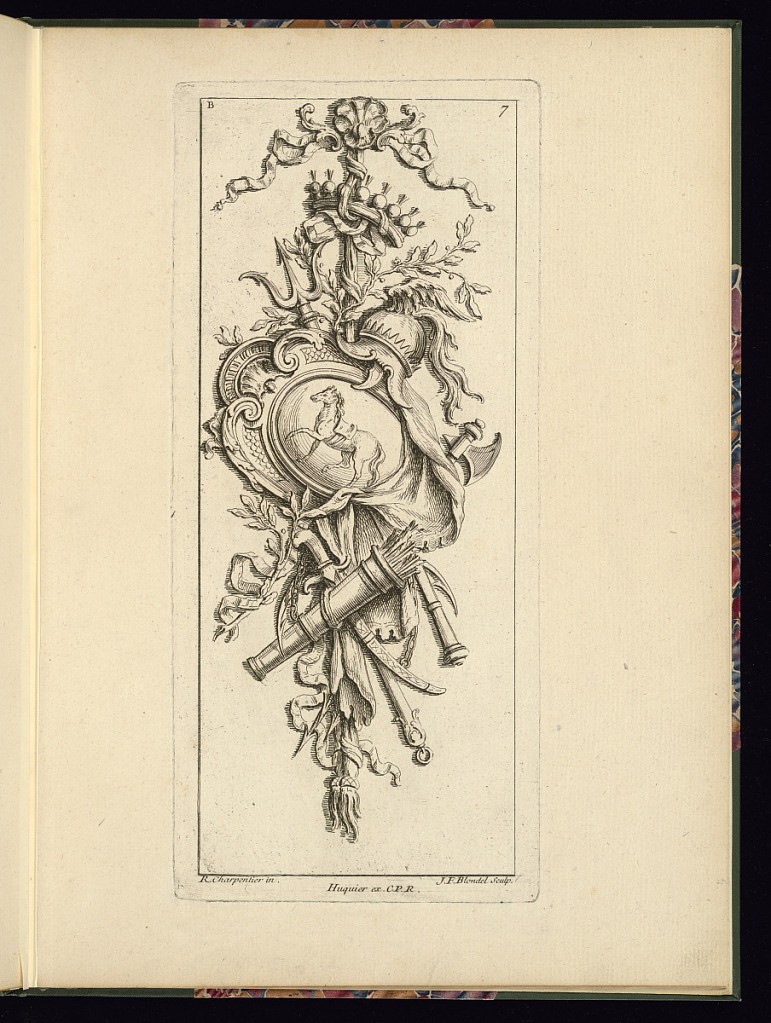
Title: Design for a Pendant Trophy
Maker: René Charpentier, French, 1680 - 1723
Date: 1738–61
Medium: Etching on laid paper
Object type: Print
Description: A design for an ornamental pendant trophy from a series of twelve plates. The trophy features arms and armor, a crown, a triton, and a framed cartouche depicting a horse intertwined with foliate branches and ribbons hanging from a tied ribbon, with a central shell motif with acanthus leaf scrolls. The plate is signed and numbered.